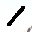
Label: 1